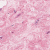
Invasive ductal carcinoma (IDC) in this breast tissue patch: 0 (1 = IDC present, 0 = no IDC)